Interaction volume radius: 5 \u00c5
Interaction volume height: 20 \u00c5
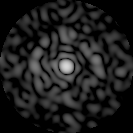
Disorder parameter: 0.8517